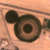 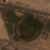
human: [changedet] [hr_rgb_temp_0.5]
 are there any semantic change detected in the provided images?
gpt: The green circle area in the middle appears different.